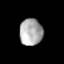
Tissue: lung
Cell type: Epithelial cells
Senescence score: 0.1617
Nuclear area (px): 601
Mean DAPI intensity: 172.329